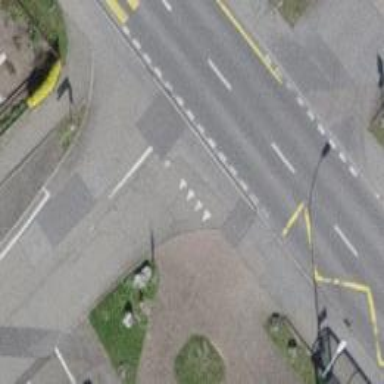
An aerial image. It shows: Road with "give way" sign.